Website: crate-barrel
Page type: billing-address
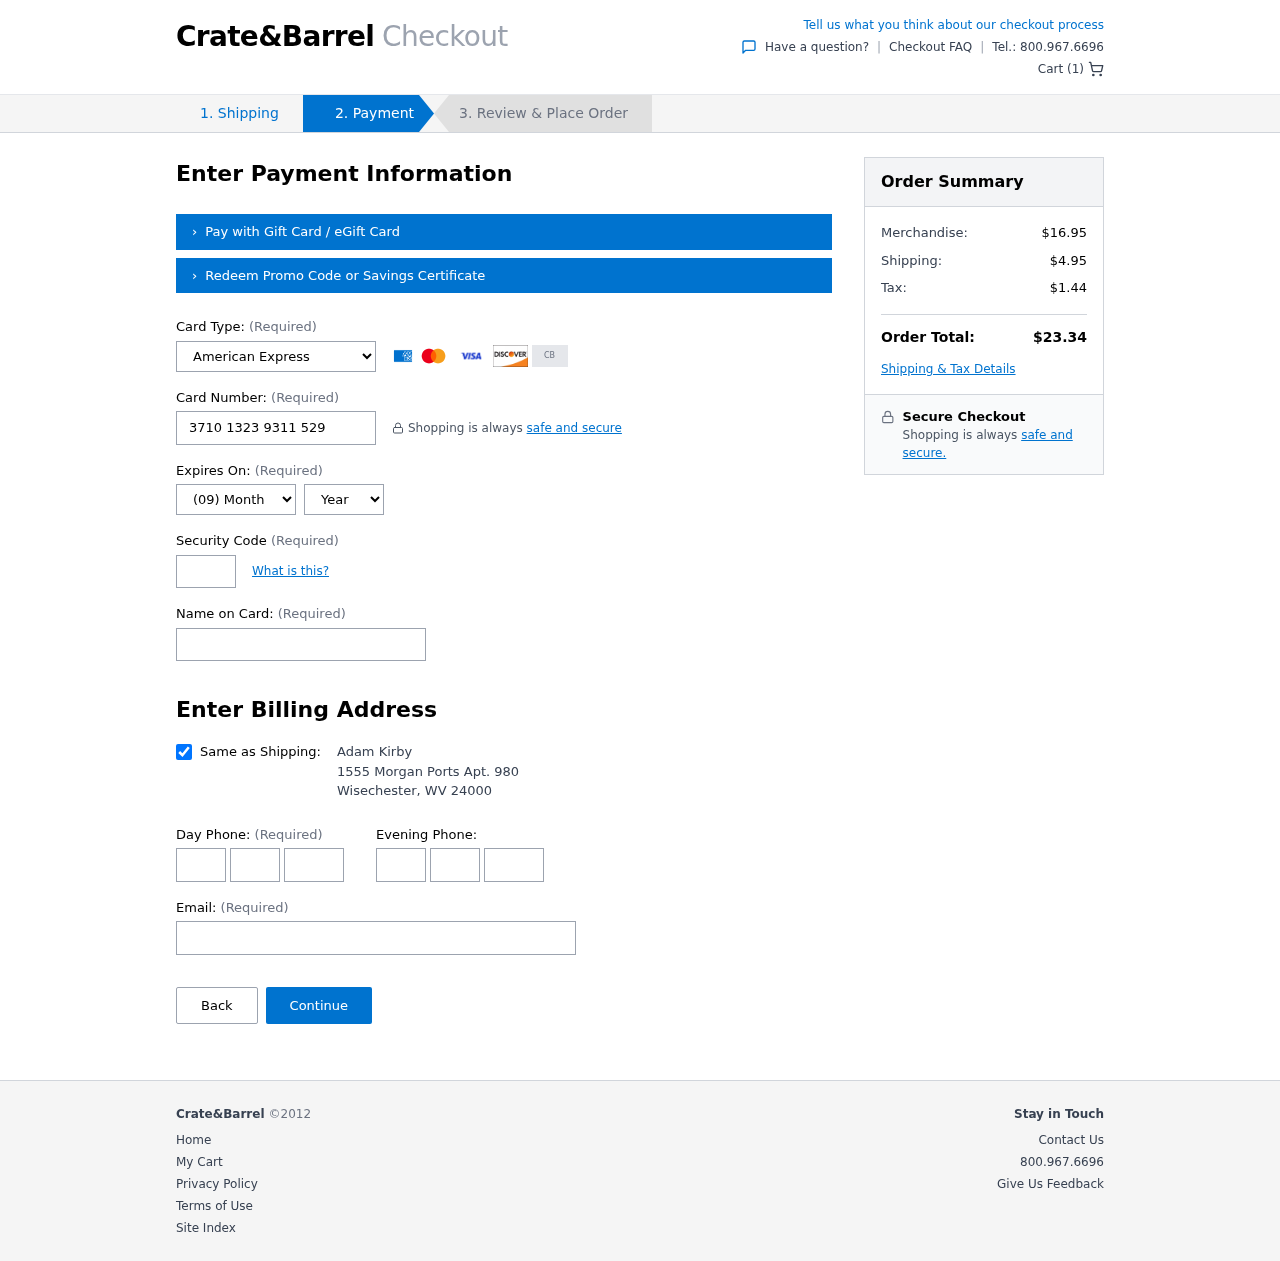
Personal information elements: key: PII_CARD_CVV
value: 0973
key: PII_CARD_EXPIRY_MONTH
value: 09
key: PII_CARD_EXPIRY_YEAR
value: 29
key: PII_CARD_NUMBER
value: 3710 1323 9311 529
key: PII_CARD_TYPE
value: American Express
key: PII_CITY
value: Wisechester
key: PII_EMAIL
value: adam_kirby@gmail.com
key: PII_FULLNAME
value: Adam Kirby
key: PII_PHONE_AREA
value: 879
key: PII_PHONE_PREFIX
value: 328
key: PII_PHONE_SUFFIX
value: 0491
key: PII_POSTCODE
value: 24000
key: PII_STATE_ABBR
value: WV
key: PII_STREET
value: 1555 Morgan Ports Apt. 980
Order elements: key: ORDER_NUM_ITEMS
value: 1
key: ORDER_SUBTOTAL
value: $16.95
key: ORDER_SHIPPING_COST
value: $4.95
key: ORDER_TAX
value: $1.44
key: ORDER_TOTAL
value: $23.34